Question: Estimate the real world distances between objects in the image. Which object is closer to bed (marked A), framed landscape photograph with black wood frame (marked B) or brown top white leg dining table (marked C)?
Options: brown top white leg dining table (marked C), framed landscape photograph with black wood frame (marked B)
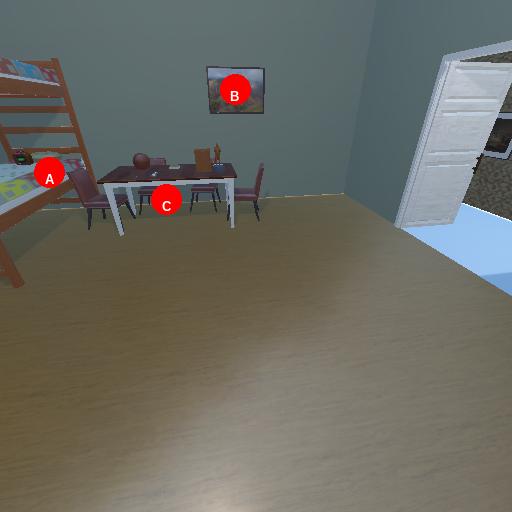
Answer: brown top white leg dining table (marked C)